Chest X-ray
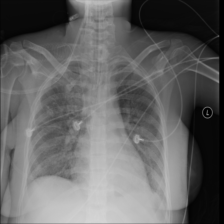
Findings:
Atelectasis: negative
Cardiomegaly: negative
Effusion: negative
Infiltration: positive
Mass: negative
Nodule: negative
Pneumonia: negative
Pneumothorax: negative
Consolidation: negative
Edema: negative
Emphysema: negative
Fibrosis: negative
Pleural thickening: negative
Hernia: negative